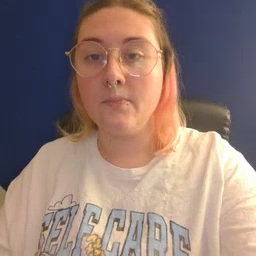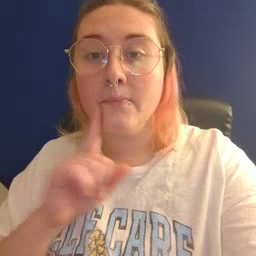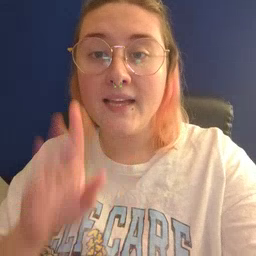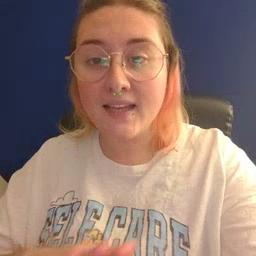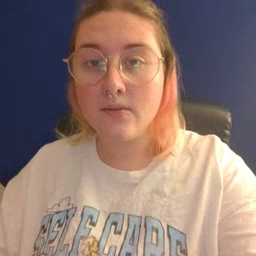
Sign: bee